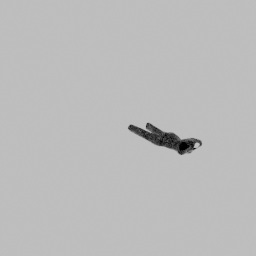
Label: people